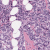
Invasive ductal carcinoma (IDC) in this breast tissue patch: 1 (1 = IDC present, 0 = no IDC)